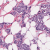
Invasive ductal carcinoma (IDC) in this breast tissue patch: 1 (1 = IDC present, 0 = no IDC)